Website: ulta-beauty
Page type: customer-info-address
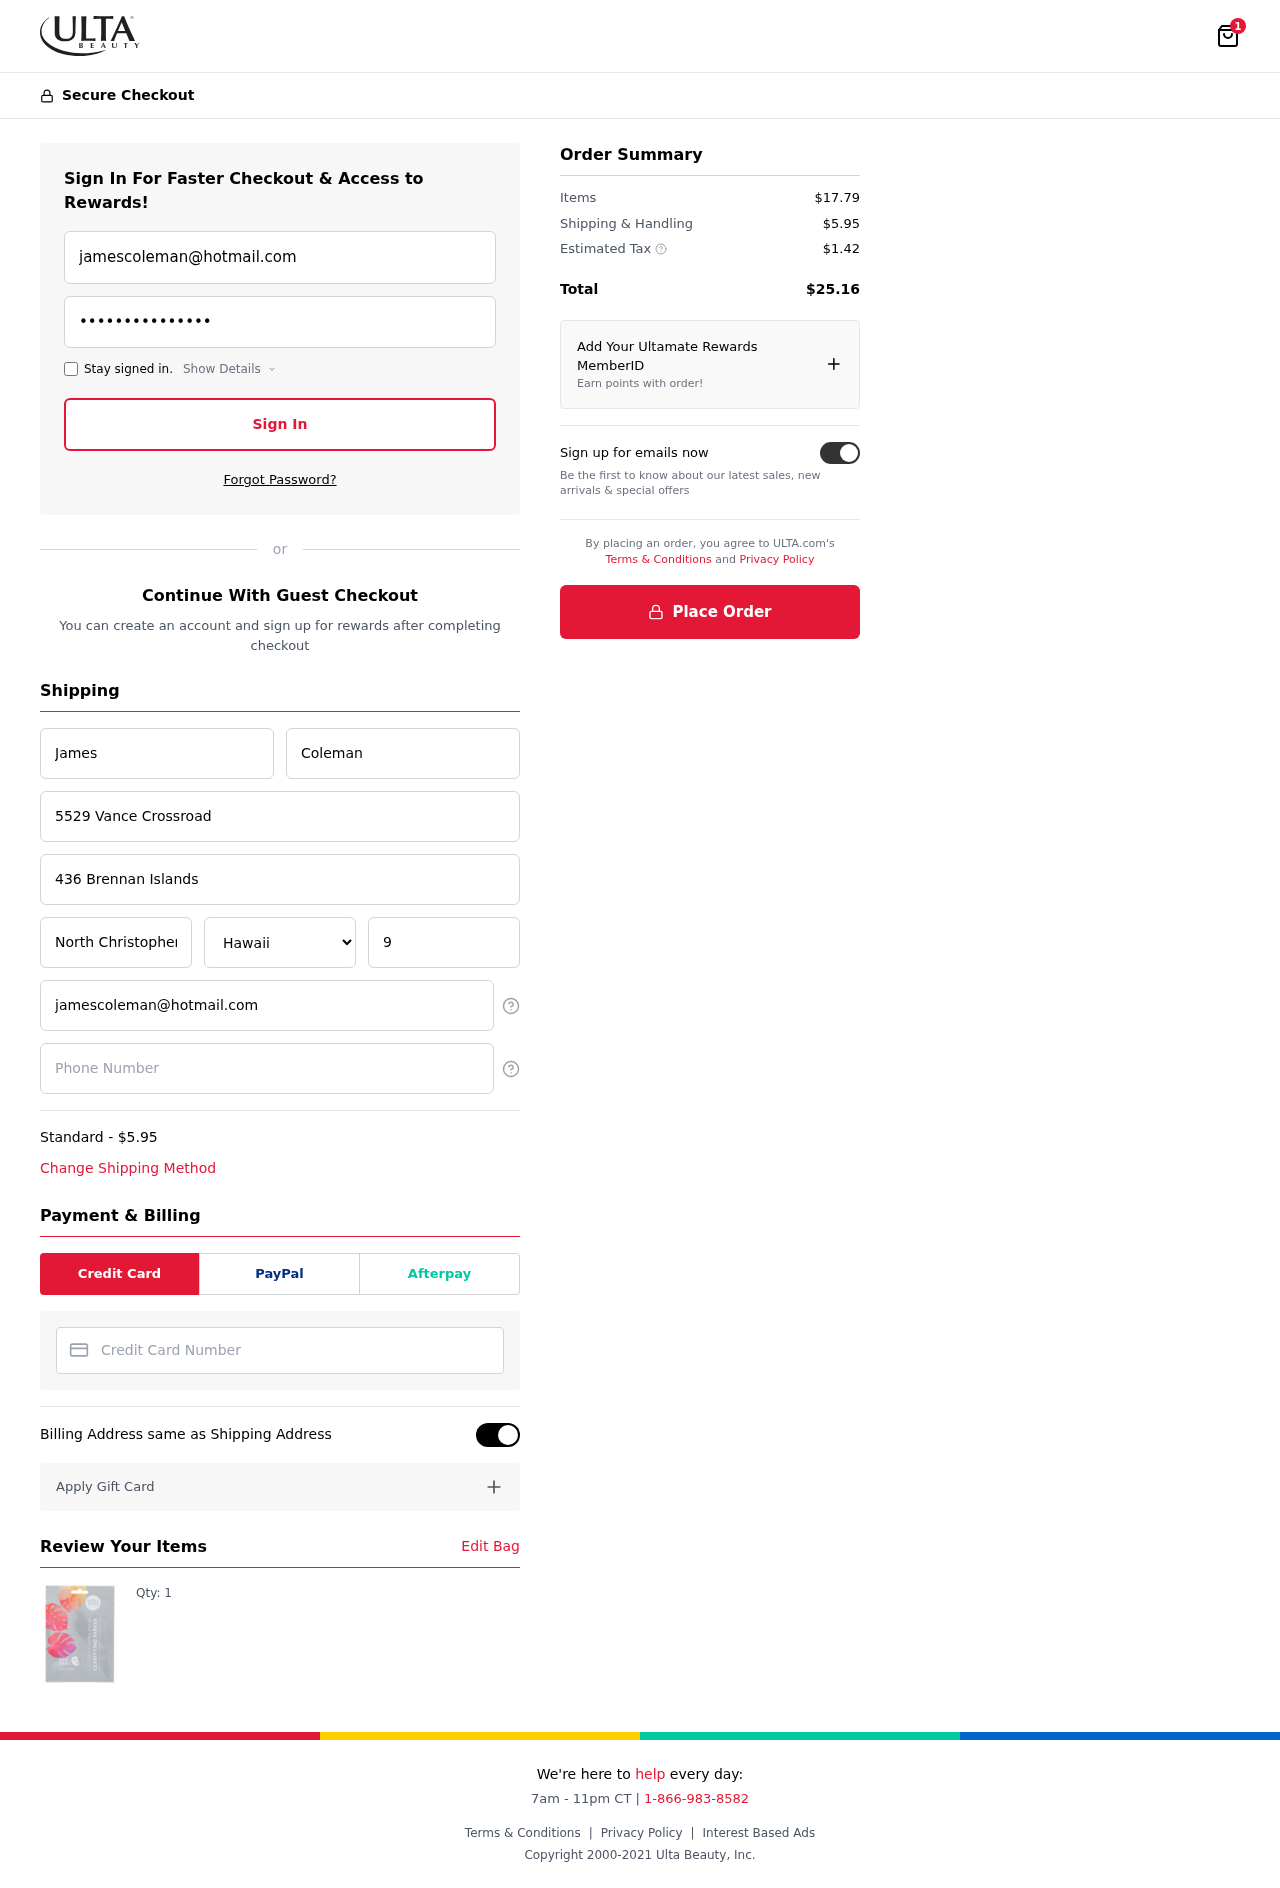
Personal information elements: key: PII_CARD_NUMBER
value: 2299 3814 6993 0523
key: PII_CITY
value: North Christopher
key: PII_EMAIL
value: jamescoleman@hotmail.com
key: PII_FIRSTNAME
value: James
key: PII_LASTNAME
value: Coleman
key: PII_PHONE
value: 8204376699
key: PII_POSTCODE
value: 98394
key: PII_STATE
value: Hawaii
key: PII_STREET
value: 5529 Vance Crossroad
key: PII_STREET2
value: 436 Brennan Islands
Product elements: key: PRODUCT1_QUANTITY
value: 1
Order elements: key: ORDER_NUM_ITEMS
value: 1
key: ORDER_SHIPPING_COST
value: $5.95
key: ORDER_ITEMS_TOTAL
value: $17.79
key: ORDER_SHIPPING_COST2
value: $5.95
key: ORDER_TAX
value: $1.42
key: ORDER_TOTAL
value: $25.16